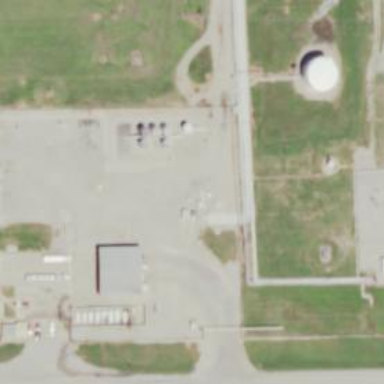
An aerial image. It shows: Storage tank that is man-made.